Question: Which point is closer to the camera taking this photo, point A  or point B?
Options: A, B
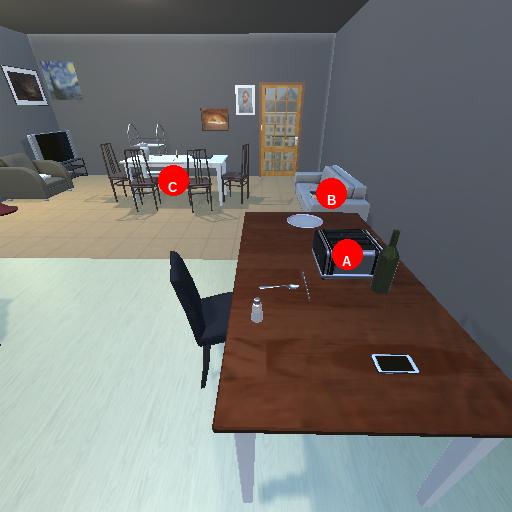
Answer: A